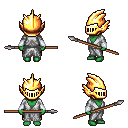
a pixel art fantasy rpg character, female body template, orc, green skin, white robe, gold greaves, white blonde short mohawk hairstyle, gold helm, white cloth bracers, spear, four views (front, back, left, right), 2x2 character sprite sheet, small pixel art, hard edges, no anti-aliasing